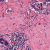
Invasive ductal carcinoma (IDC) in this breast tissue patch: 0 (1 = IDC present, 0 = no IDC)